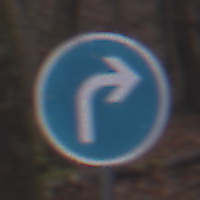
Verkehrszeichen: VorgeschriebeneFahrtrichtungRechts
Umgebung: Outdoor, Nature
Tageszeit: Midday
Wetter: Overcast
Licht: Natural
Jahreszeit: Autumn
Kontrast: LowContrast